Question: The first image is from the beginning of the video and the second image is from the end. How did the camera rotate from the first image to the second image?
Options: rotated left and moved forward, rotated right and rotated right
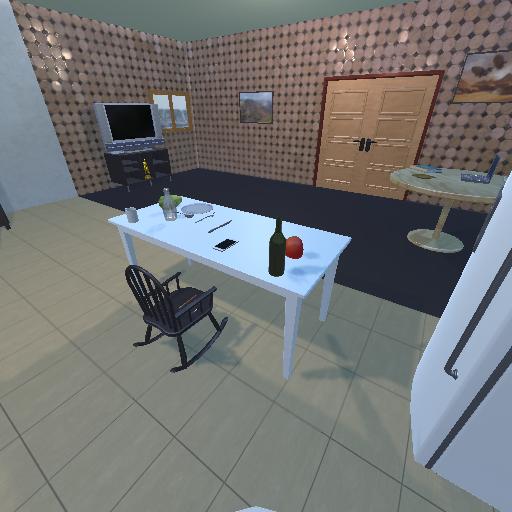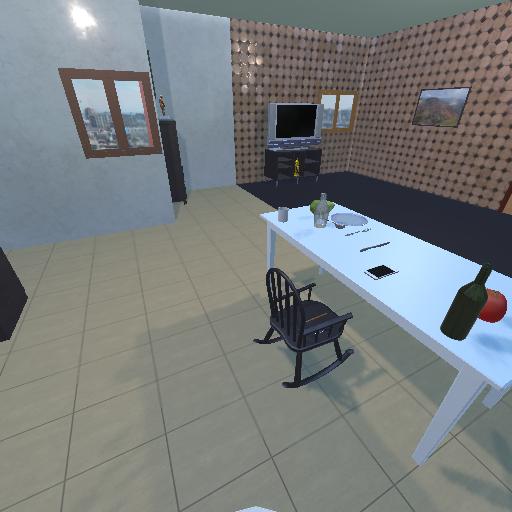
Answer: rotated left and moved forward